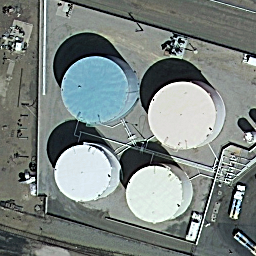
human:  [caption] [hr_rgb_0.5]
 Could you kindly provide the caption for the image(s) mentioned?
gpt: Four storage tanks are arranged neatly on the ground .

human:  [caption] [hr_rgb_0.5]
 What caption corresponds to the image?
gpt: Four storage tanks are arranged neatly on the ground .

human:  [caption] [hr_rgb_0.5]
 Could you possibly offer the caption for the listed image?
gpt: There are four storage tanks arranged neatly on the ground .

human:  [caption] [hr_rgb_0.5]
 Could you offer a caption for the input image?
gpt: There are four storage tanks arranged neatly on the ground .

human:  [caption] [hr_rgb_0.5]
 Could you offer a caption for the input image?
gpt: Four storage tanks are arranged neatly on the ground .